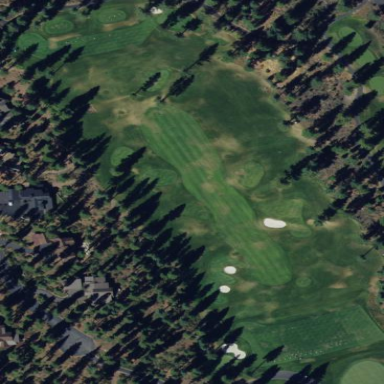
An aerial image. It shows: Driving range for golf on grass.